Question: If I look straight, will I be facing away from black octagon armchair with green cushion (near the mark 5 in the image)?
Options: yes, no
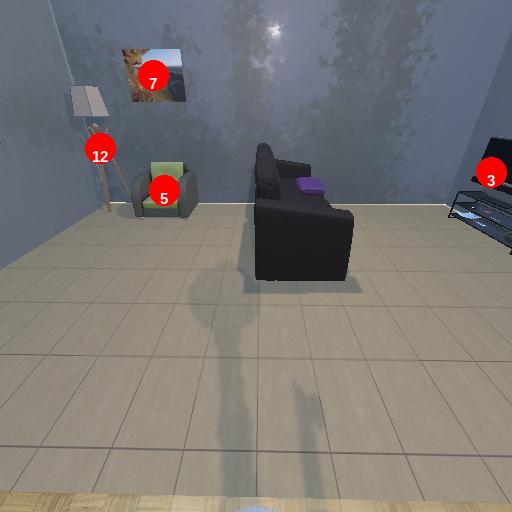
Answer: yes